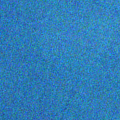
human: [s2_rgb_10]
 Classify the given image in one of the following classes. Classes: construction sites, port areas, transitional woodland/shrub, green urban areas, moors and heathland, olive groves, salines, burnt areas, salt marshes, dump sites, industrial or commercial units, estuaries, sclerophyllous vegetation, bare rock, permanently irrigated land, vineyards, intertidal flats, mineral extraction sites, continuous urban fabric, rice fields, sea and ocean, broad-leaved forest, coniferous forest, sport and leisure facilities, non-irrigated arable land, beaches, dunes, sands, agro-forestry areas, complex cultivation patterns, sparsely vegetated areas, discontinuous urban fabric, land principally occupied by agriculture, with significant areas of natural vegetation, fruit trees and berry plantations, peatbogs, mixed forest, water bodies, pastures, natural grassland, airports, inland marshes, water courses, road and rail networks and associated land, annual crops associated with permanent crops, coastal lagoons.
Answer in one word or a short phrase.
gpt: sea and ocean